Question: I just rebased my repo, and the line count doubled.
I'd like my line count to remain accurate, so I thought I'd ask here.
I didn't see any other questions with a quick glance at search and I already checked every settings menu I can find on the site.

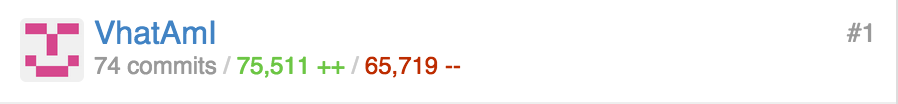
Answer: Now that you shared your repo I can confirm the problem is not with the line counter but with your repo... You have duplicated commits in the history!

Don't know how you ended up like that, but you definitely messed up your history tree. ;-)
## How you may fix it
:
'''
git checkout master
git reset --hard c7993946
git cherry-pick 43630629
git cherry-pick 1c4a6df^..27507cca
git push --force
git push origin :VhatAmI-Alphabranch
git branch -D VhatAmI-Alphabranch
'''